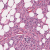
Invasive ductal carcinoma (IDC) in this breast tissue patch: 1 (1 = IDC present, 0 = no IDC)